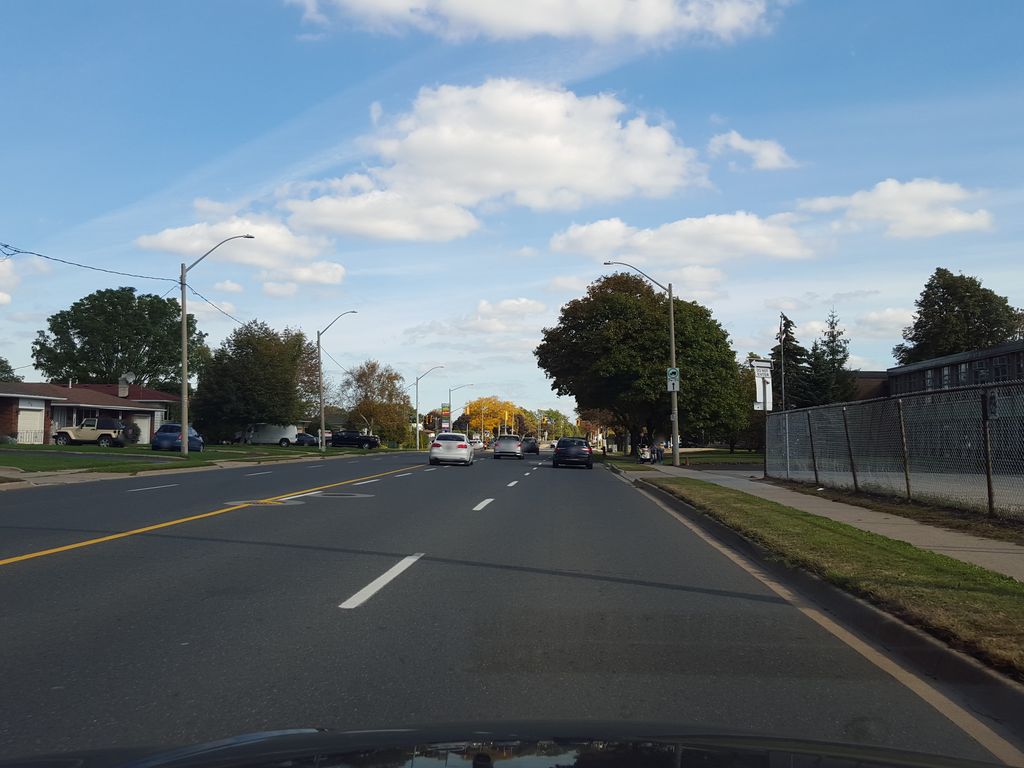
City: hamilton